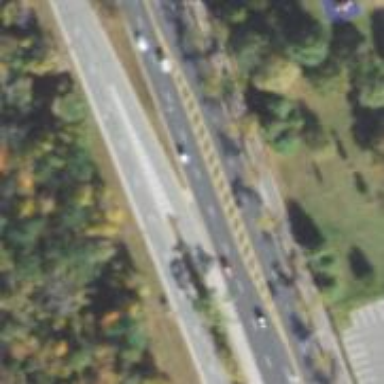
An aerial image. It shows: Secondary link road.